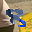
Label: 8